Interaction volume radius: 5 \u00c5
Interaction volume height: 15 \u00c5
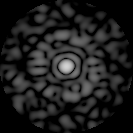
Disorder parameter: 0.811